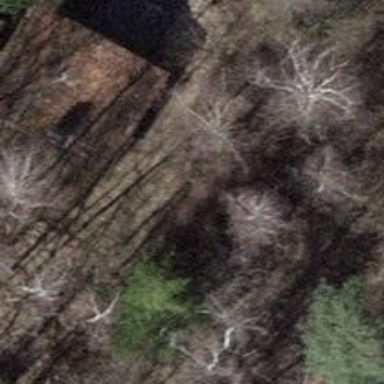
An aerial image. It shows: Hut.